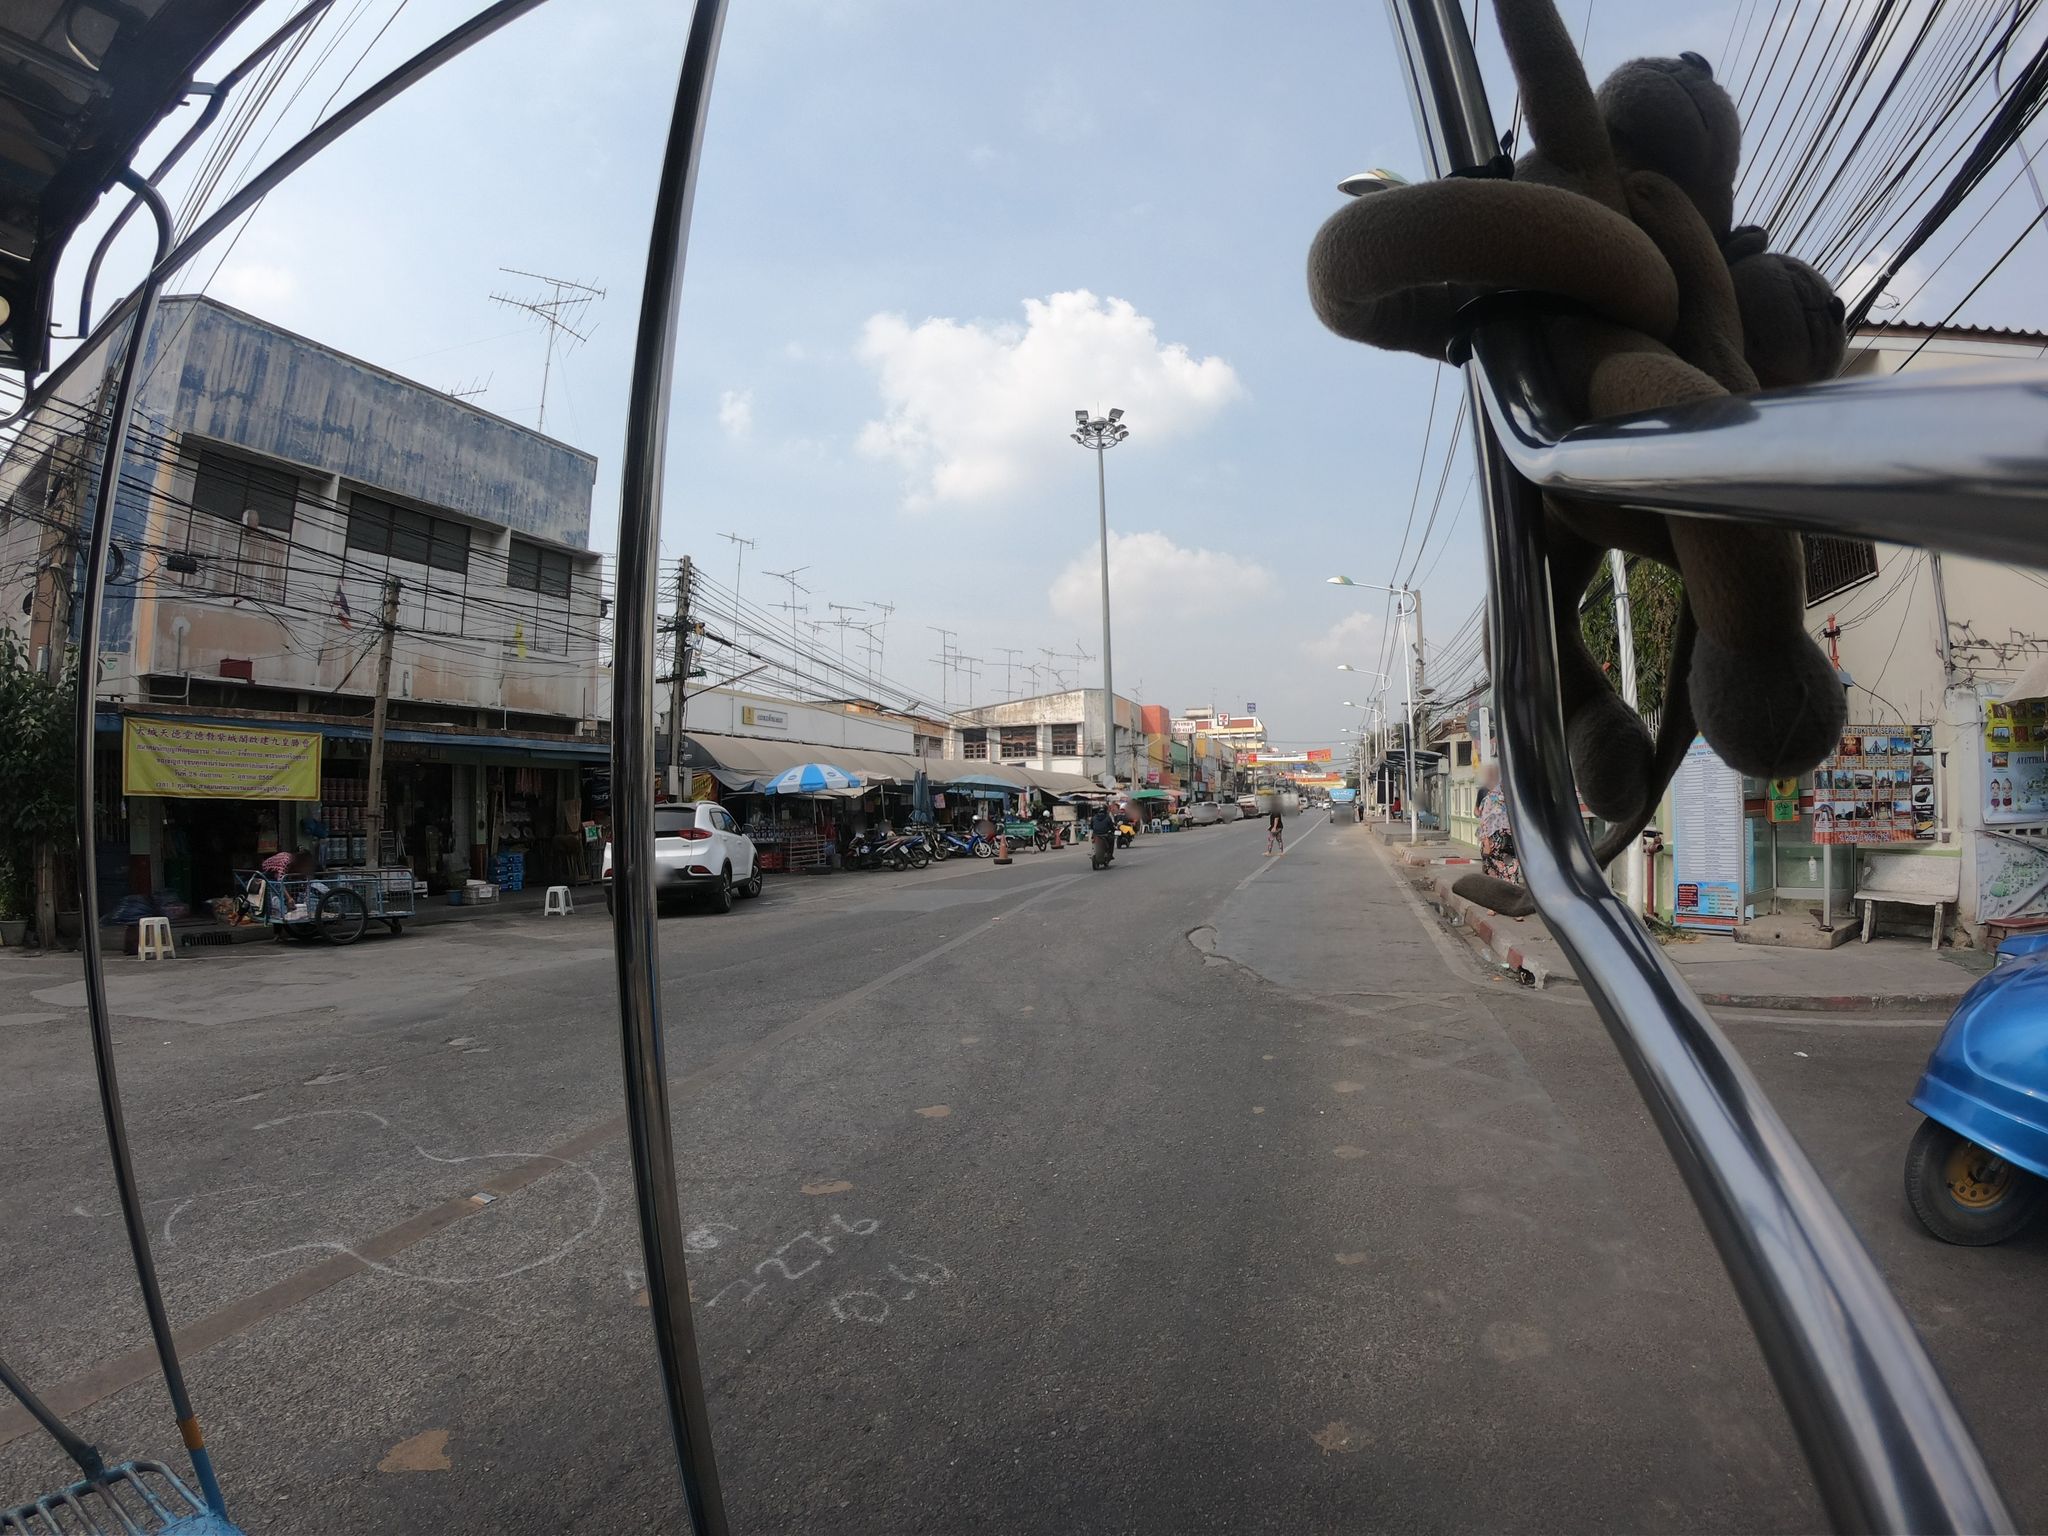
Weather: clear
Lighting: day
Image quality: good
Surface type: walking surface
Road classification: steps, path, residential
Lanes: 1
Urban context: semi-dense urban cluster
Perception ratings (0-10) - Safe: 2.7, Lively: 6.65, Beautiful: 1.88, Boring: 5.82, Depressing: 5.82, Wealthy: 3.28